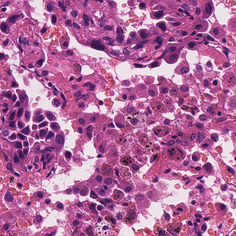
Tumor epithelial tissue: yes
Tumor-associated stroma tissue: yes
Normal tissue: no